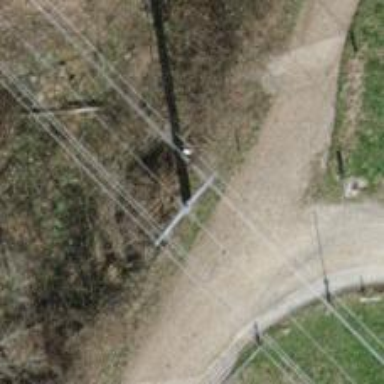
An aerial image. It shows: Power pole.